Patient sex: M
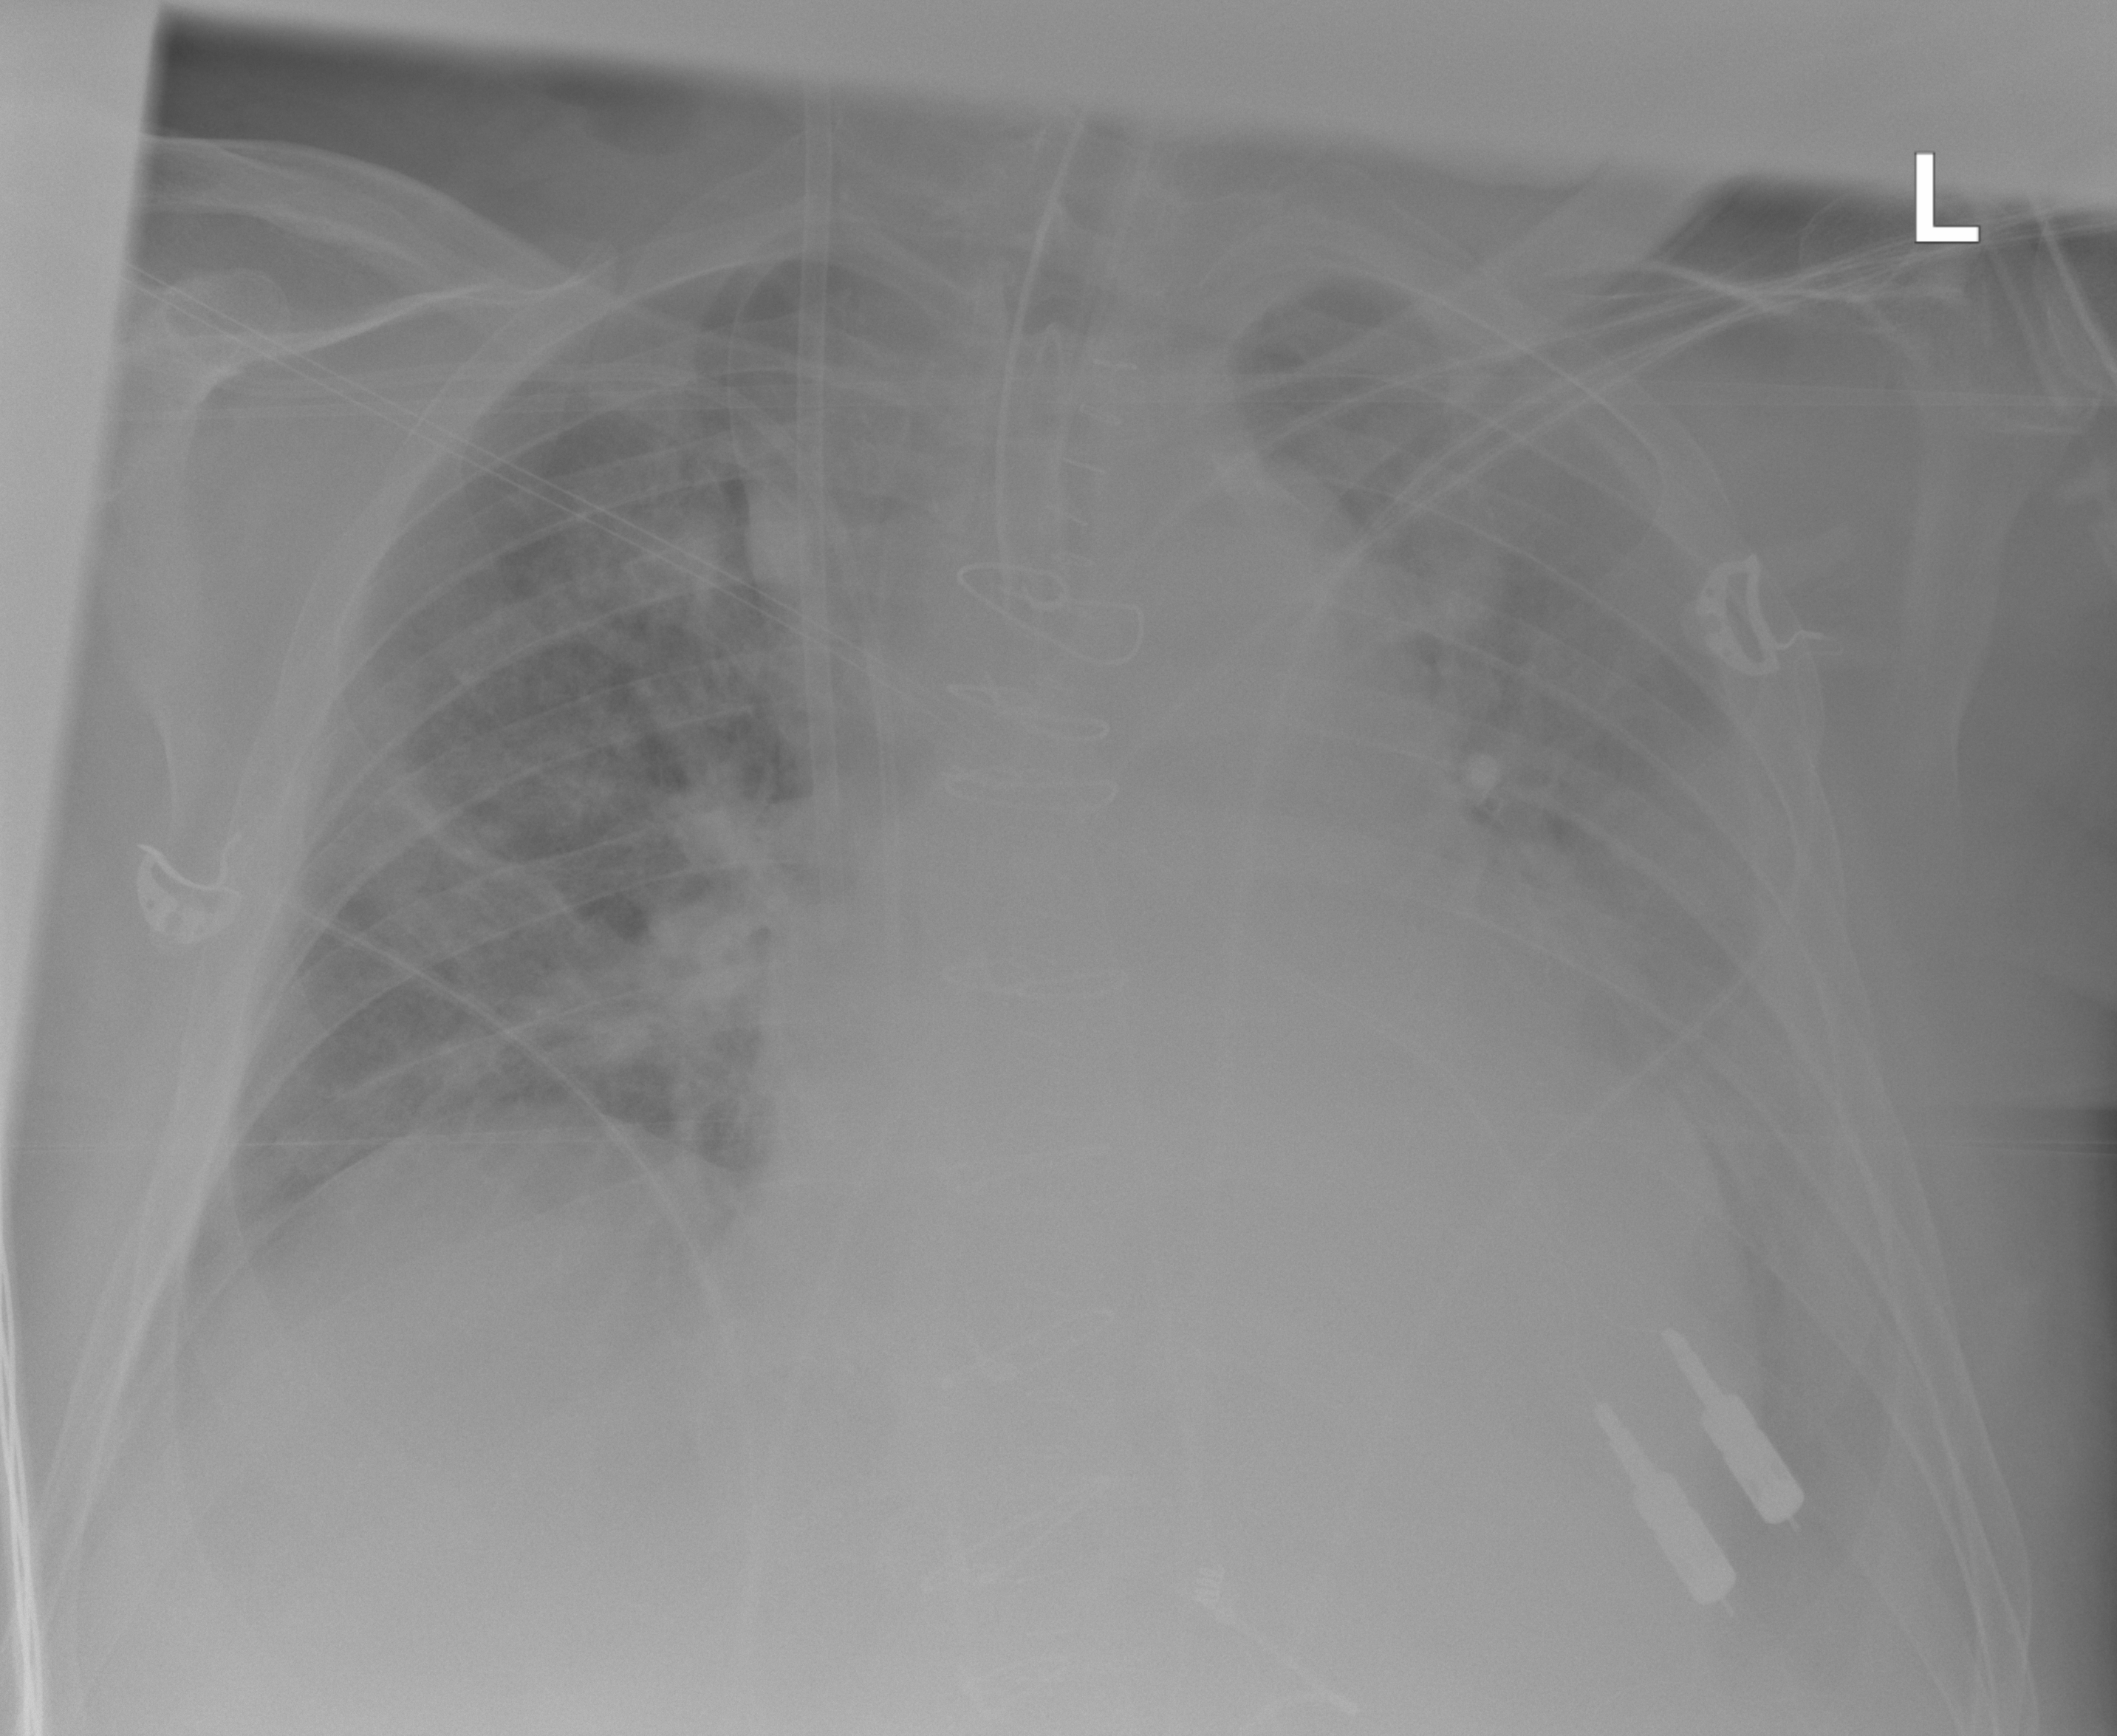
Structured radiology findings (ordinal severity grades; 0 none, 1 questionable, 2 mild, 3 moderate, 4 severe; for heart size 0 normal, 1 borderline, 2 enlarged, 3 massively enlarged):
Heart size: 2
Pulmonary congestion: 3
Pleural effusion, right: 2
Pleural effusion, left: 3
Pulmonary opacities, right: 2
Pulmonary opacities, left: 2
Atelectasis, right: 0
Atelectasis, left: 2